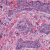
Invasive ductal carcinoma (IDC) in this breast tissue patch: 1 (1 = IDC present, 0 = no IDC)